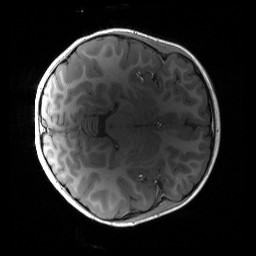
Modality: T1w
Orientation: axial
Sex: female
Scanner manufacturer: siemens
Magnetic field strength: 3 T
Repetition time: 1.9 s
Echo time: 0.00243 s